Field crop: tomato
Growth stage: 1
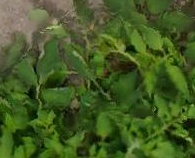
Species: tomato